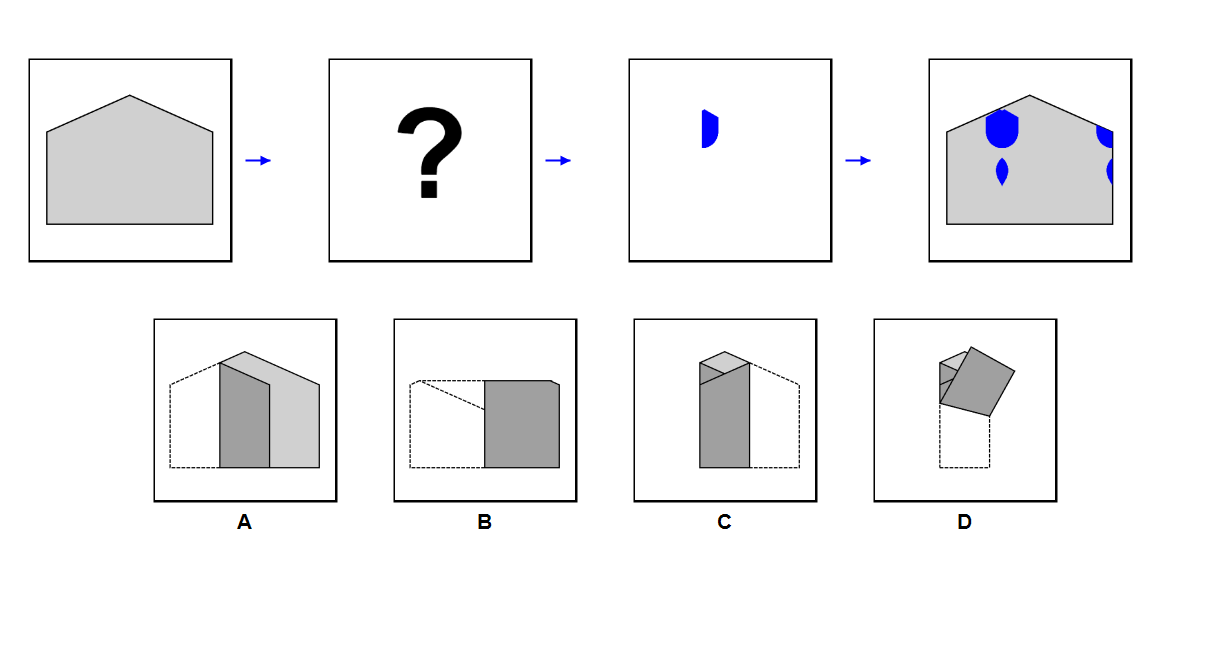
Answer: B